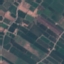
Land use / land cover: PermanentCrop